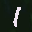
Label: 1